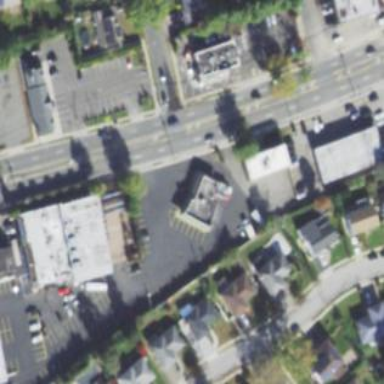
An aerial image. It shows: Retail area.